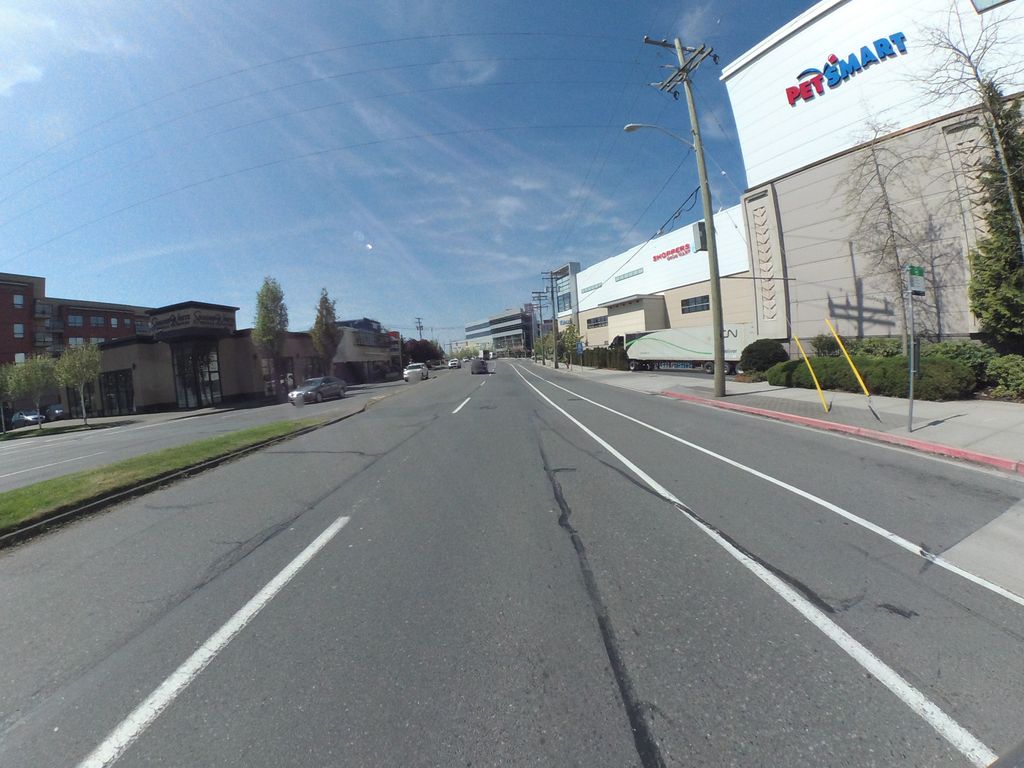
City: victoria